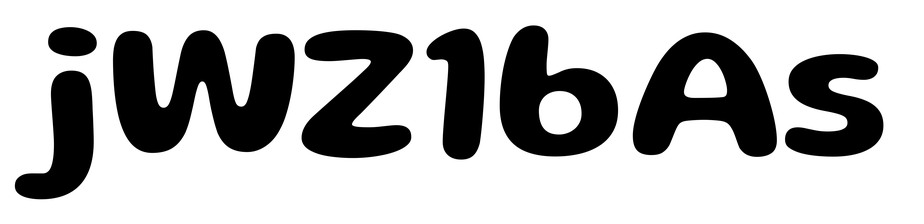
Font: Gluten_SemiBold